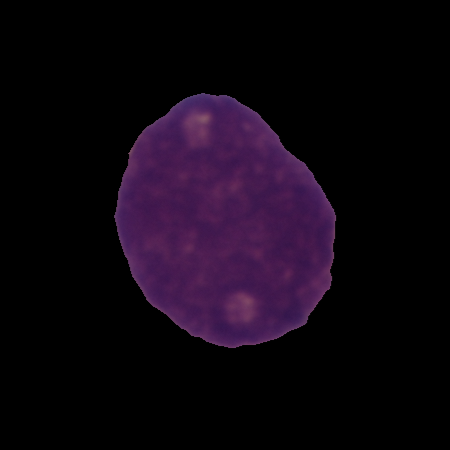
Label: cancer